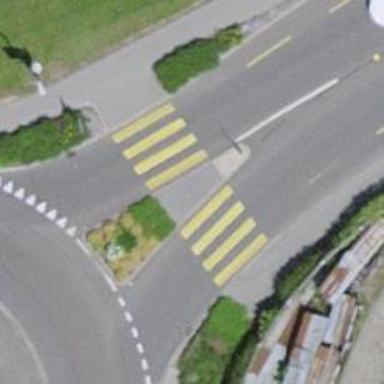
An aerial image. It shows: Marked crossing with zebra sign and island in the middle.